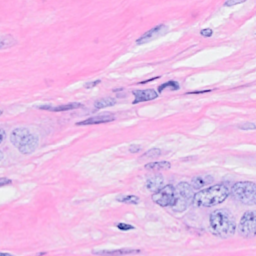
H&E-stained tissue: Breast